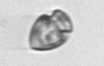
Label: Heterocapsa_rotundata